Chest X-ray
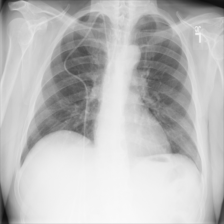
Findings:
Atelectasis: negative
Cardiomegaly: negative
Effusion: negative
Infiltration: positive
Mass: negative
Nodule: negative
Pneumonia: positive
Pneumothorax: negative
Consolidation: negative
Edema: negative
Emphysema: negative
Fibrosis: negative
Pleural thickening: negative
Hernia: negative